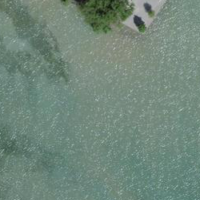
EUNIS habitat code: 14
Species observed at this site:
Corvus corone